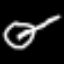
Label: clock